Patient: sex M, age 78
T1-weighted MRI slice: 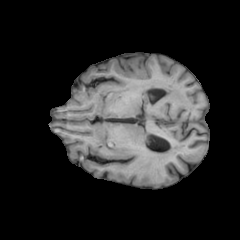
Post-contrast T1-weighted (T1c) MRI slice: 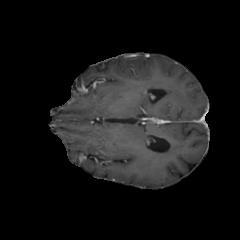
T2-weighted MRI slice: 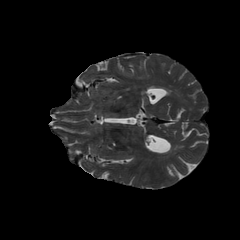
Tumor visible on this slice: no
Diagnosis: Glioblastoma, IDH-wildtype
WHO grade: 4